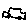
Label: car